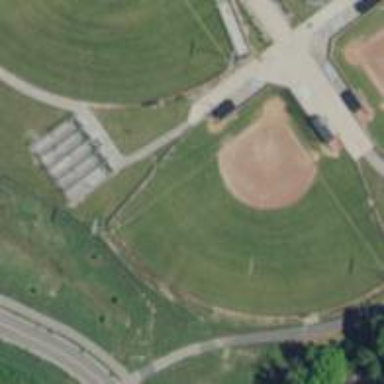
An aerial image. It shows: Softball pitch for leisure land activities.